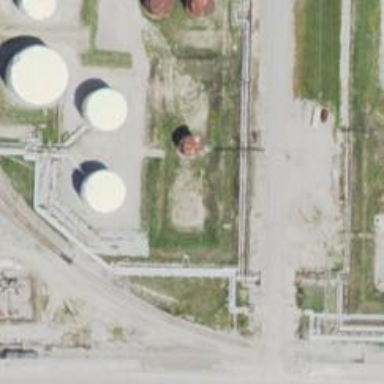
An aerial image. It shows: Storage tank that is man-made.